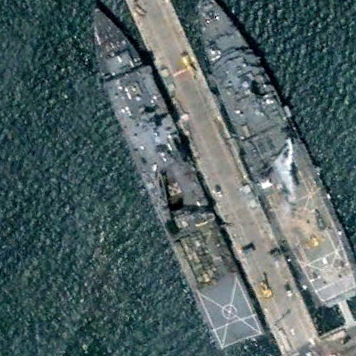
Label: combat